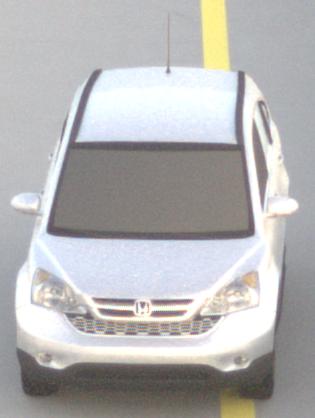
Make: Honda
Model: CR-V
Detailed model: CR-V (III) (04/10 - 10/12)
Model produced from: 2010
Model produced until: 2012
Doors: 5
Color: white
Road condition: dry road
Daytime: sunrise or sunset
Contrast: low contrast